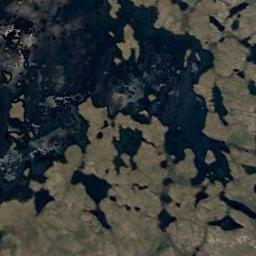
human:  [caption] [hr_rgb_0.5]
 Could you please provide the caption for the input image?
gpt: Many waters of different sizes are surrounded by wetlands .

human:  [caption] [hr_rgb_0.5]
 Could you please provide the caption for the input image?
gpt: Except for the waters, this wetland is covered by vegetation .

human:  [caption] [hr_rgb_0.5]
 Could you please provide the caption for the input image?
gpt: Brown trivial bare land in the river in a wetland .

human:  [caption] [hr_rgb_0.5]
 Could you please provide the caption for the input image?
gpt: The wetland consists of bare land and water .

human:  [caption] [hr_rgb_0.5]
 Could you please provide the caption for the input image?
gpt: There are many water areas and some bare land on the wetland .